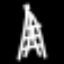
Label: The Eiffel Tower